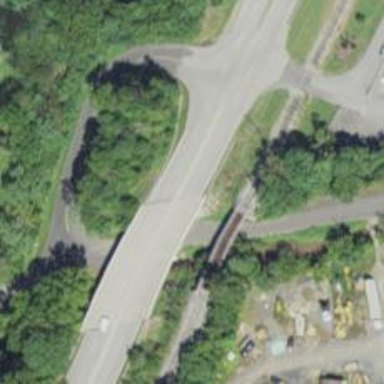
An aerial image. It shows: Primary highway crossing over bridge.